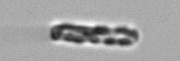
Label: Dactyliosolen_fragilissimus